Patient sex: M
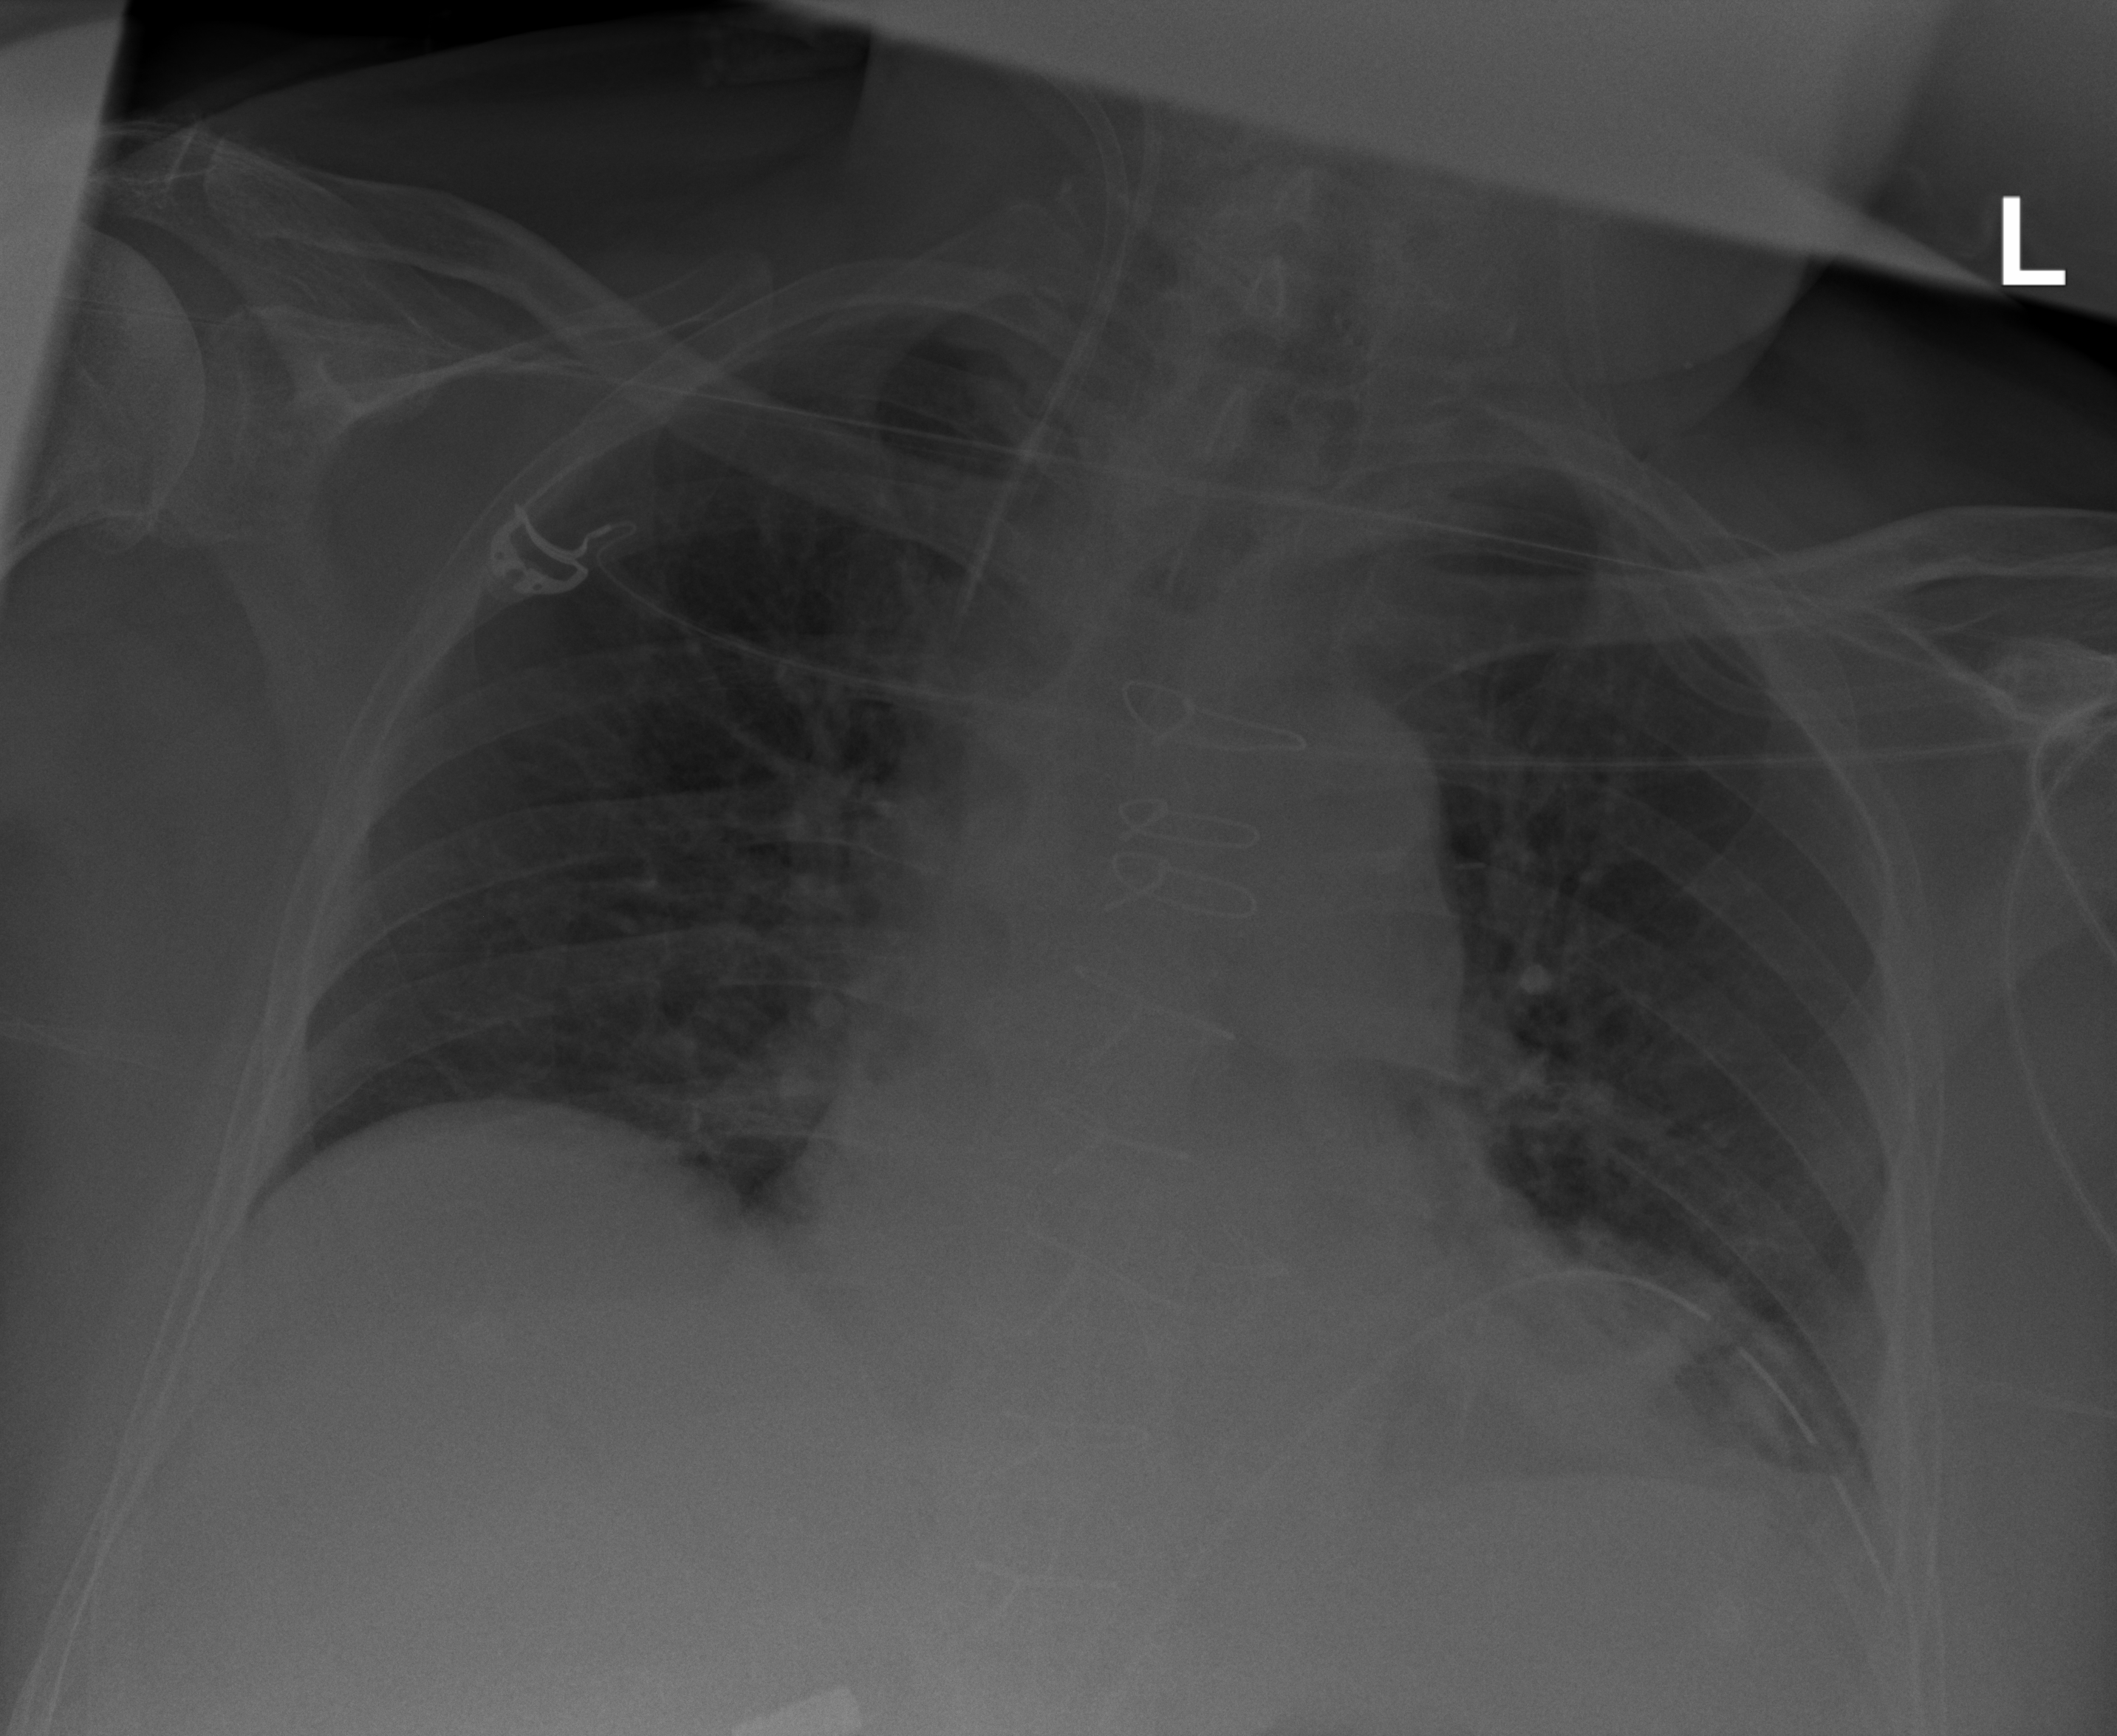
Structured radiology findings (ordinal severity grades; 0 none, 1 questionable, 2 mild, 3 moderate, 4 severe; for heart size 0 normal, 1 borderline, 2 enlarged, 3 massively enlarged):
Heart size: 1
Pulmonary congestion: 0
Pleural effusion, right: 0
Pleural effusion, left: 2
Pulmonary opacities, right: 0
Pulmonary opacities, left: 0
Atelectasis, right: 0
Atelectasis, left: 2